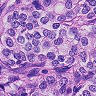
Metastatic tissue present: yes